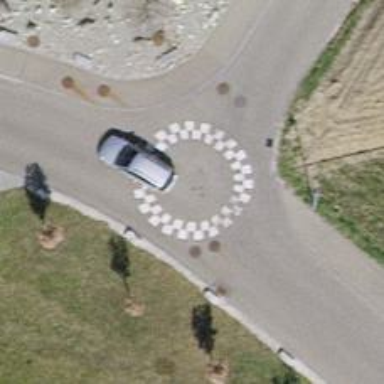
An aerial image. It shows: Mini roundabout on the road.